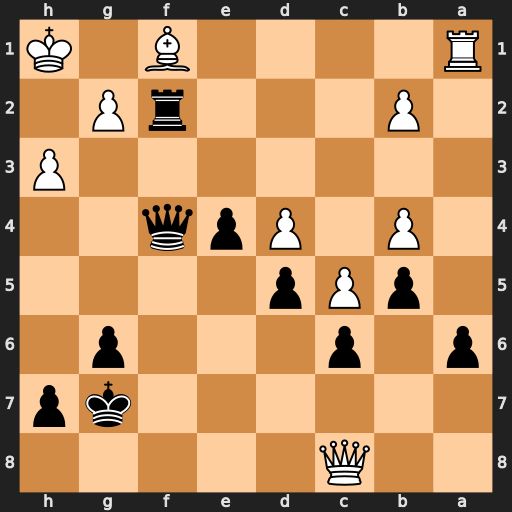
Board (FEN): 2Q5/6kp/p1p3p1/1pPp4/1P1Ppq2/7P/1P3rP1/R4B1K
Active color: b
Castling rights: -
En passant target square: -
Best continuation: Rxf1+ Rxf1 Qxf1+